Question: I'm trying to solve the following problem:
at first we have a bst root and nothing else.
not we add given numbers like which:

not for instance we start to add n = 7 numbers to the tree:
19 3 5 25 21 -4 2
after adding all the numbers,the goal is to find the parent of each node in the order they were added:
0 19 3 19 25 0 3
My first approach was to build the tree while adding the nodes and print the parent at the same time:
'''
private static TreeNode treeInsert(TreeNode root, TreeNode newNode) {
TreeNode y = null;
TreeNode x = root;
while (x != null) {
y = x;
if (newNode.key < x.key) x = x.left;
else x = x.right;
}
newNode.parent = y;
if (y == null) root = newNode;
else if (newNode.key < y.key) y.left = newNode;
else y.right = newNode;
return newNode;
}
'''
and this auxiliary class:
'''
class TreeNode {
TreeNode left;
TreeNode right;
TreeNode parent;
int key;
public TreeNode(int key) {
this.key = key;
}
'''
so I can find the parent.The problem here is this algorithm is to slow! if the given numbers are too many and if we consider the tree is unbalanced then it might take forever to add new nodes. The time limit on this problem is and because of the reasons I mentioned I'm exceeding that limit.
I cant balance the tree because the the parents change. But maybe there is a way to solve the problem without constructing a bst and just focusing on finding the parents using the numbers.
Thank you.
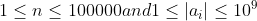
Answer: We can represent existing binary search tree by segment.
Let say, we already added:
'''
0, 21, 10, -4
'''
So, basically, we have those segment '[-4 0][0 10][10 21]'
When we add a new number 'x', we just need to find what is the segment that this number if falling to. Let say 'x = 3'
So, the segment is '[0 10]' => we break this into '[0 3][3 10]'
What next is to determine what is the parent of this node. Simple, just need to keep track of what node is in the segment. In this case, 10 definitely added after 0, so 10 should be the parent.
Let's say
'''
class Segment{
int start, end, later;
}
'''
So, for the above sequence, we have the list of segment:
'''
Segment (-4, 0, -4), Segment(0, 10, 10) , Segment (10, 21, 10)
'''
In case x = 11, which falls into 'Segment (10, 21, 10)' so parent node will also be '10'.
After adding '11', we will have the list of segment:
'''
Segment (-4, 0, -4), Segment(0, 10, 10), Segment (10, 11 , 11) , Segment (11, 21, 11)
'''
In case that the number is not inside any segment, this case should also be simple. I will left this case for reader to figure it out.
Maintaining a balanced BST to store list of segment, and we could obtain O(n log n) solution.